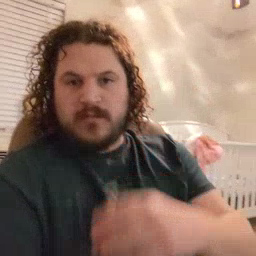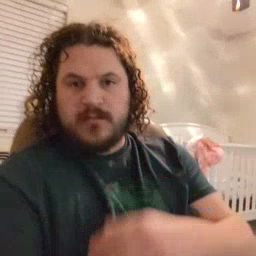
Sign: tree